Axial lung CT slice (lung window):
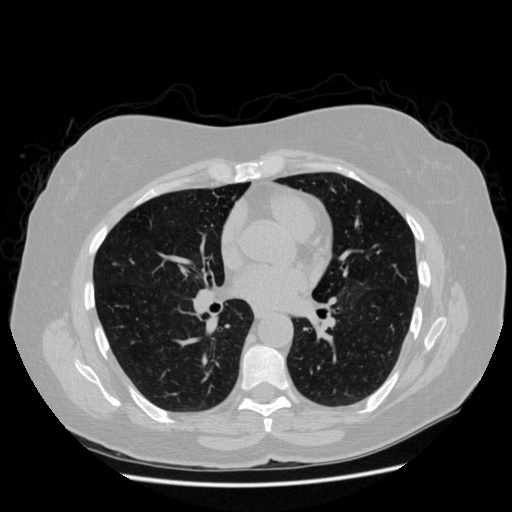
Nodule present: no